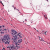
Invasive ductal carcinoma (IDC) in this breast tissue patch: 0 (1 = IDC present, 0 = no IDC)